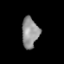
Tissue: lung
Cell type: Endothelial cells
Senescence score: 0.6275
Nuclear area (px): 502
Mean DAPI intensity: 146.09